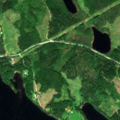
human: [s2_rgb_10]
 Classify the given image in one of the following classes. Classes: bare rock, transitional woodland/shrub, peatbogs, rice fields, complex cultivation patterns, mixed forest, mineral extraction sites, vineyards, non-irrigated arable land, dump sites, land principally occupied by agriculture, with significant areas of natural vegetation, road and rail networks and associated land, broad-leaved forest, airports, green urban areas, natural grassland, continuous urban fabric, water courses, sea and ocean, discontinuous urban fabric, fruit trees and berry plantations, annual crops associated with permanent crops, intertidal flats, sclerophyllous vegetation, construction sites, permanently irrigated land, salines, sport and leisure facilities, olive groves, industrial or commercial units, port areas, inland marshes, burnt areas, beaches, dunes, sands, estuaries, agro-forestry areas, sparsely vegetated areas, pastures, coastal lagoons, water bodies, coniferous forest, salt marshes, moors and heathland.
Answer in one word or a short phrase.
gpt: land principally occupied by agriculture, with significant areas of natural vegetation, coniferous forest, mixed forest, transitional woodland/shrub, water bodies